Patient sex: M
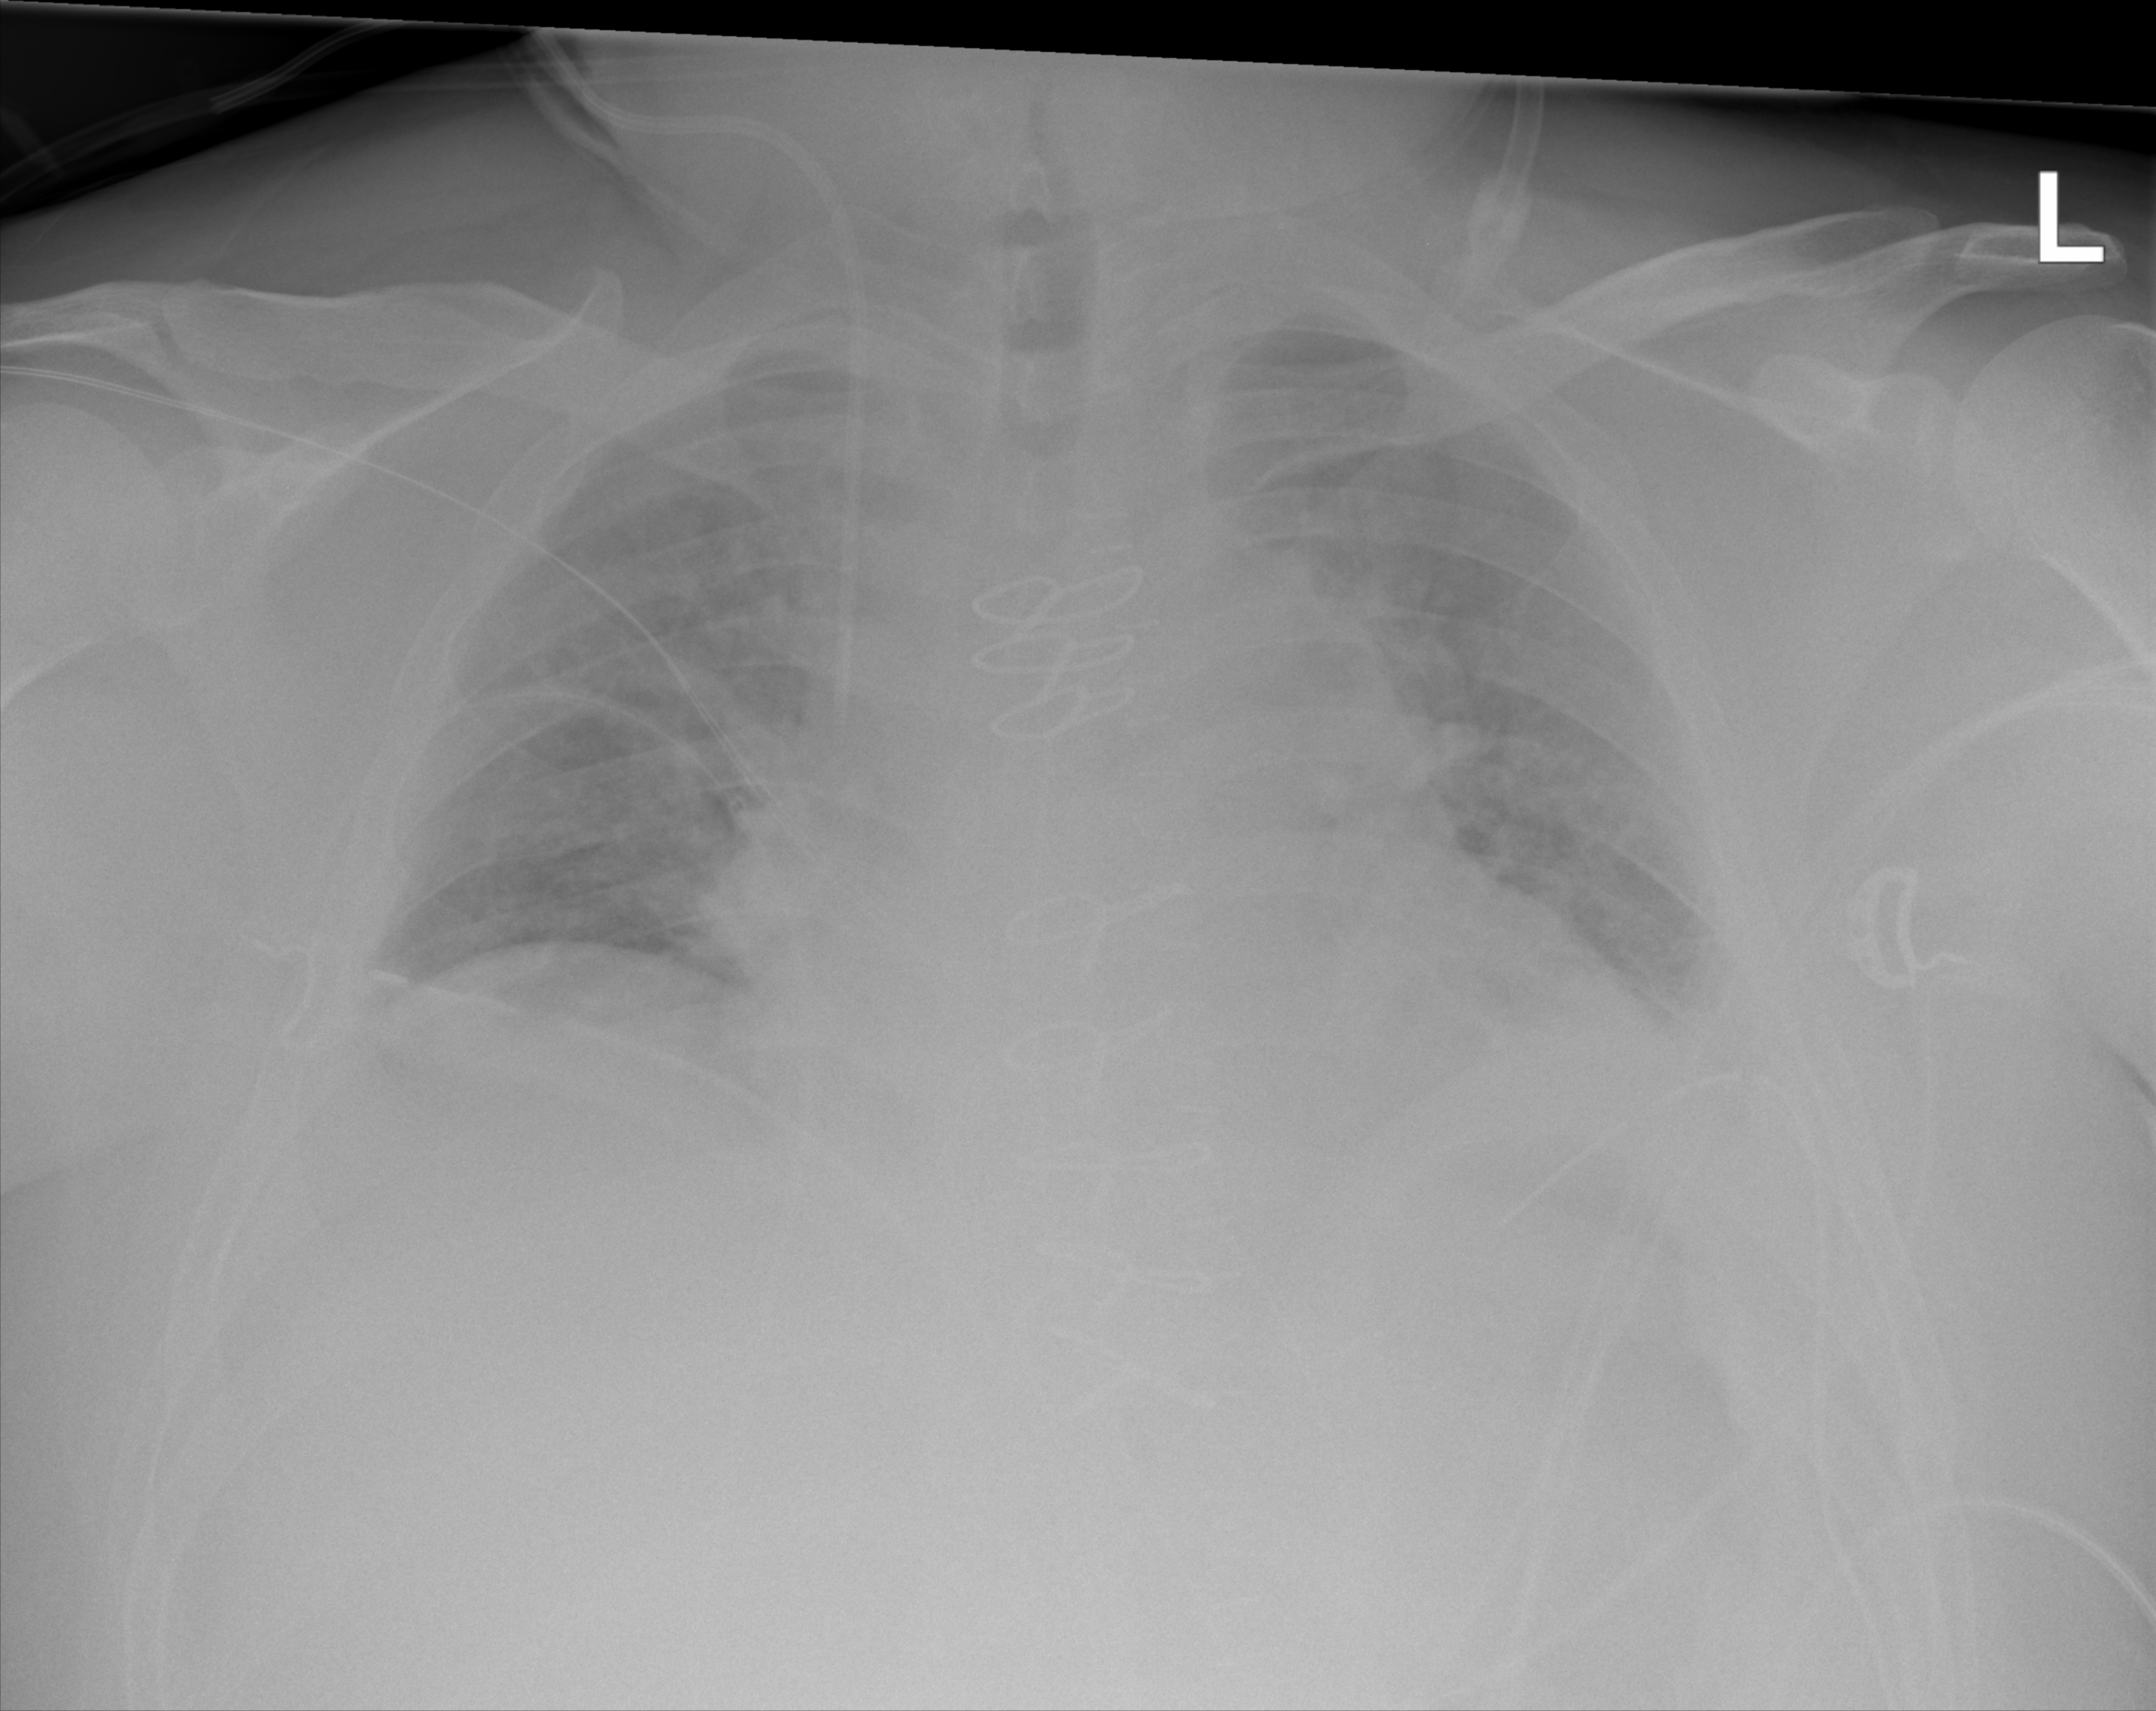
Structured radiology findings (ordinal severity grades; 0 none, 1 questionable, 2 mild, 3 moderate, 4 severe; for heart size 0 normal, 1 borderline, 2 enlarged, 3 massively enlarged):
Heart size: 2
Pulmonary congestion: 2
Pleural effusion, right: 0
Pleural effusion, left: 2
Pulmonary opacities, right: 0
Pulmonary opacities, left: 0
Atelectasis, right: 2
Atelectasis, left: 2